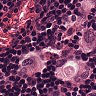
Metastatic tissue present: yes